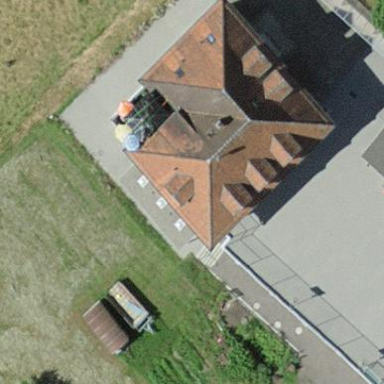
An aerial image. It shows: School building.